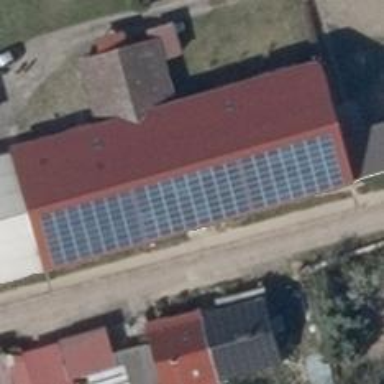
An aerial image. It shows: Solar photovoltaic panel generator producing electricity in small installation.